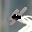
Label: 4